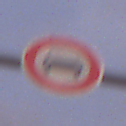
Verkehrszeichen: VerbotKraftwagen
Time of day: SunriseSunset
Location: Outdoor (Nature)
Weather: PartlyCloudy
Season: NotSpecified
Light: Natural